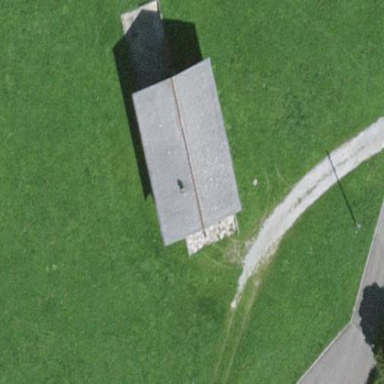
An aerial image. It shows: Farm auxiliary building.